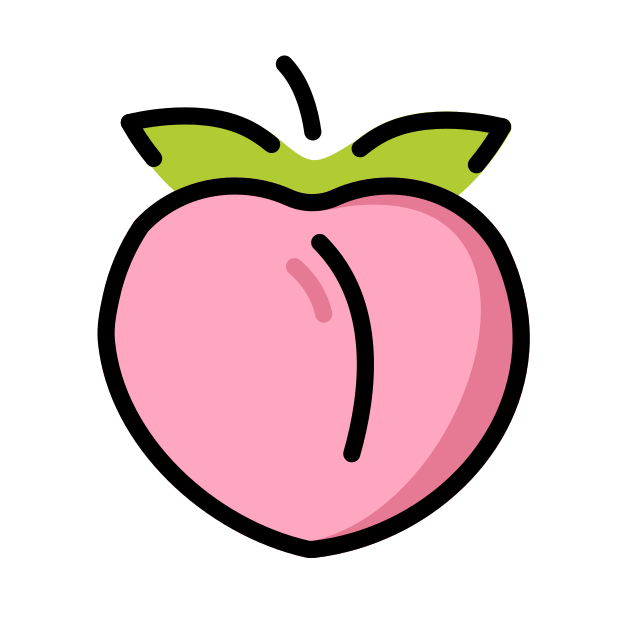
peach